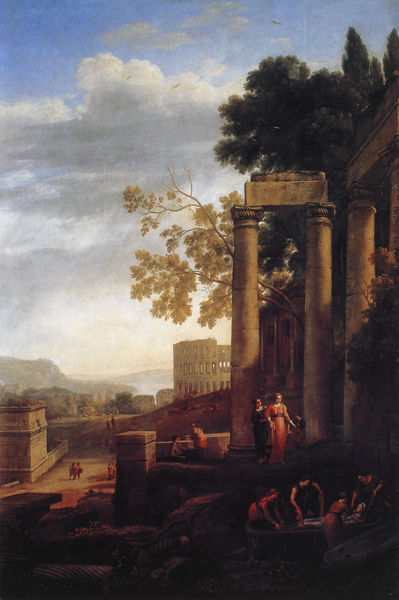
Titel: Landschaft mit dem Begräbnis der hl. Serapia
Künstler: Claude Lorrain
Institution: Madrid, Museo del Prado
Schlagwörter: gemälde, gruppe, himmel, schatten, wolken, landschaft, menschen, frau, kleid, säule, säulen, gebäude, rot, sonne, arbeit, herbst, ruine, antike, burg, friedhof, rom, sarg, grab, legen, tempel, grablegung, amphitheater, colosseum, landshcaft, amphietheater, antikes rom